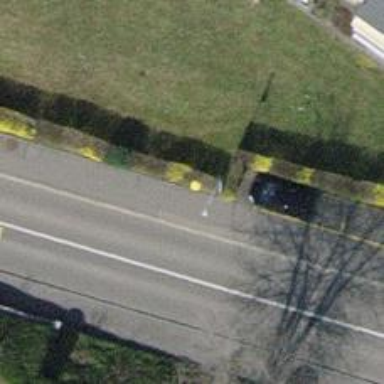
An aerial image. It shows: Post box is visible.